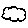
Label: cloud